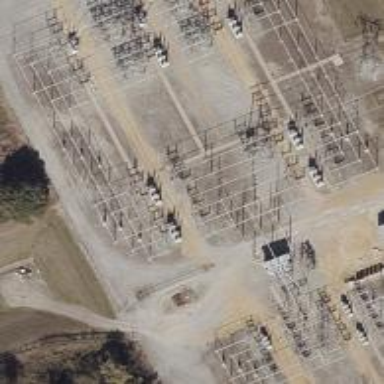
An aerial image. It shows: Switch for power supply.